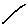
Label: line